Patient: sex M, age 60
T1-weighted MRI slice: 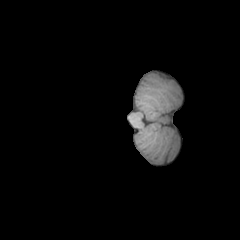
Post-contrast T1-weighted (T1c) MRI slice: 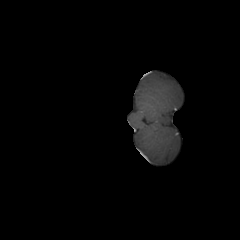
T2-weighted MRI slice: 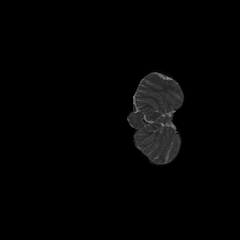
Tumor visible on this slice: no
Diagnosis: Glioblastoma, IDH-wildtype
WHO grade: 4